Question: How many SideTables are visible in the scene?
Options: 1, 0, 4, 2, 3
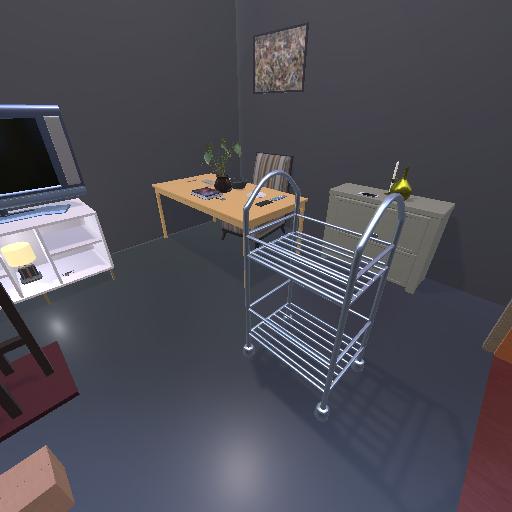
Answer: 1